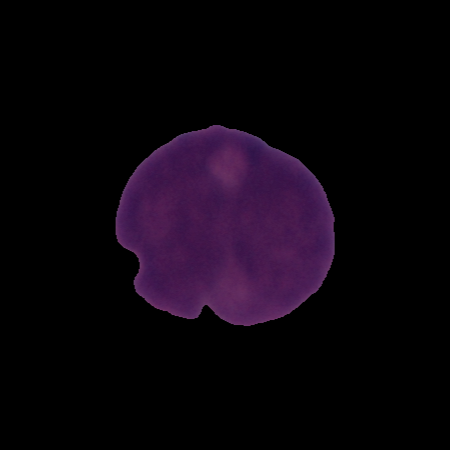
Label: cancer